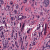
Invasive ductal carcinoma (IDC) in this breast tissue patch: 1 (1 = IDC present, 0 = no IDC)